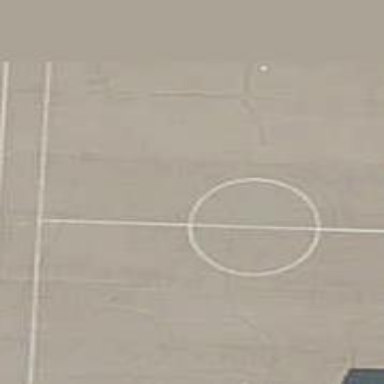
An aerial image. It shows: Concrete soccer pitch for leisure land activities.